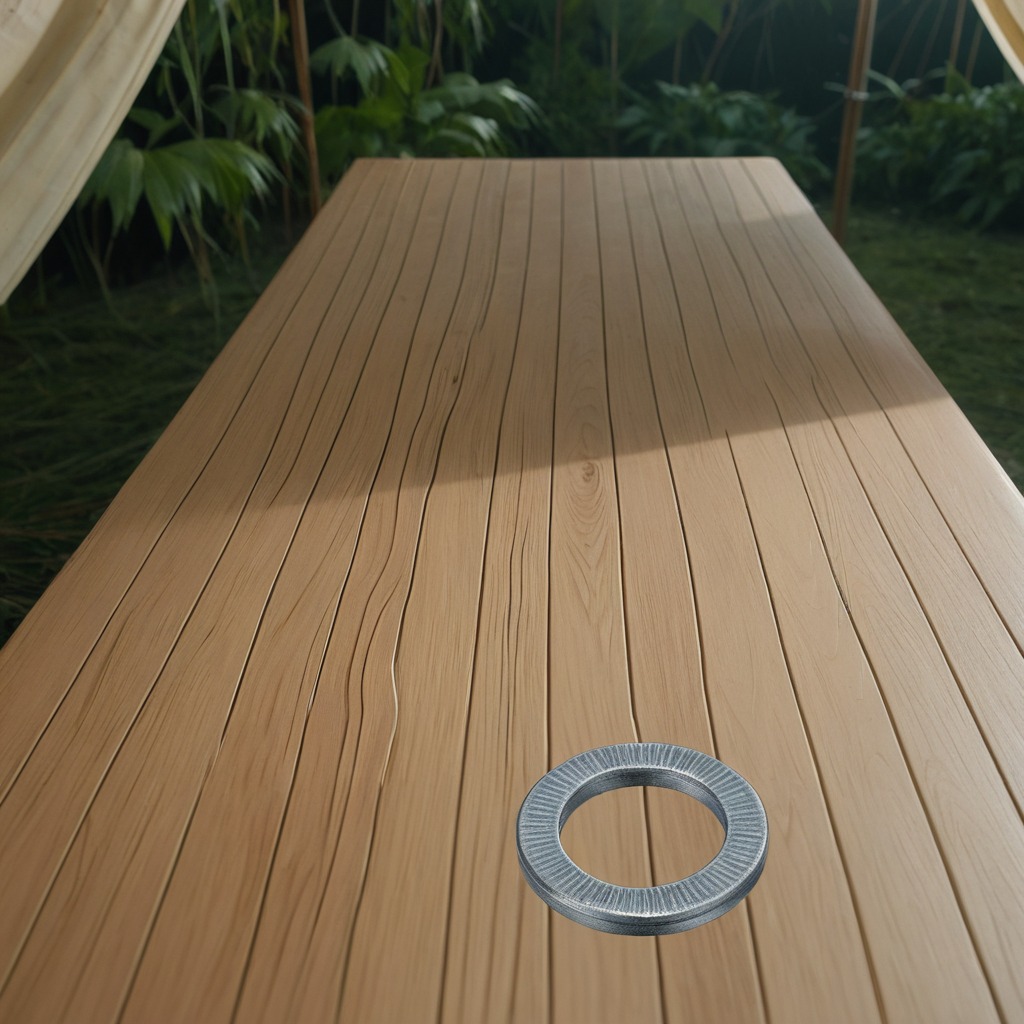
A flat metal washer is lying on a wooden table inside a jungle field workshop tent.